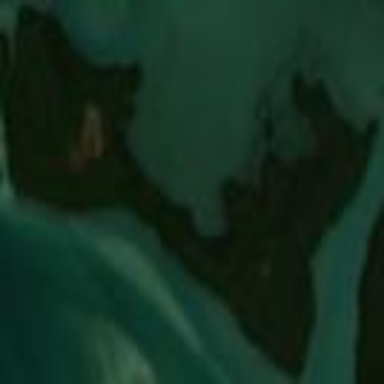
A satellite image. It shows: Island with natural coastline.